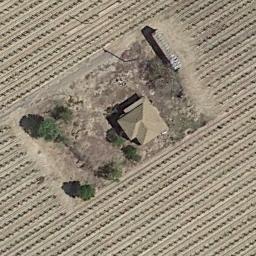
Label: residential